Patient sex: M
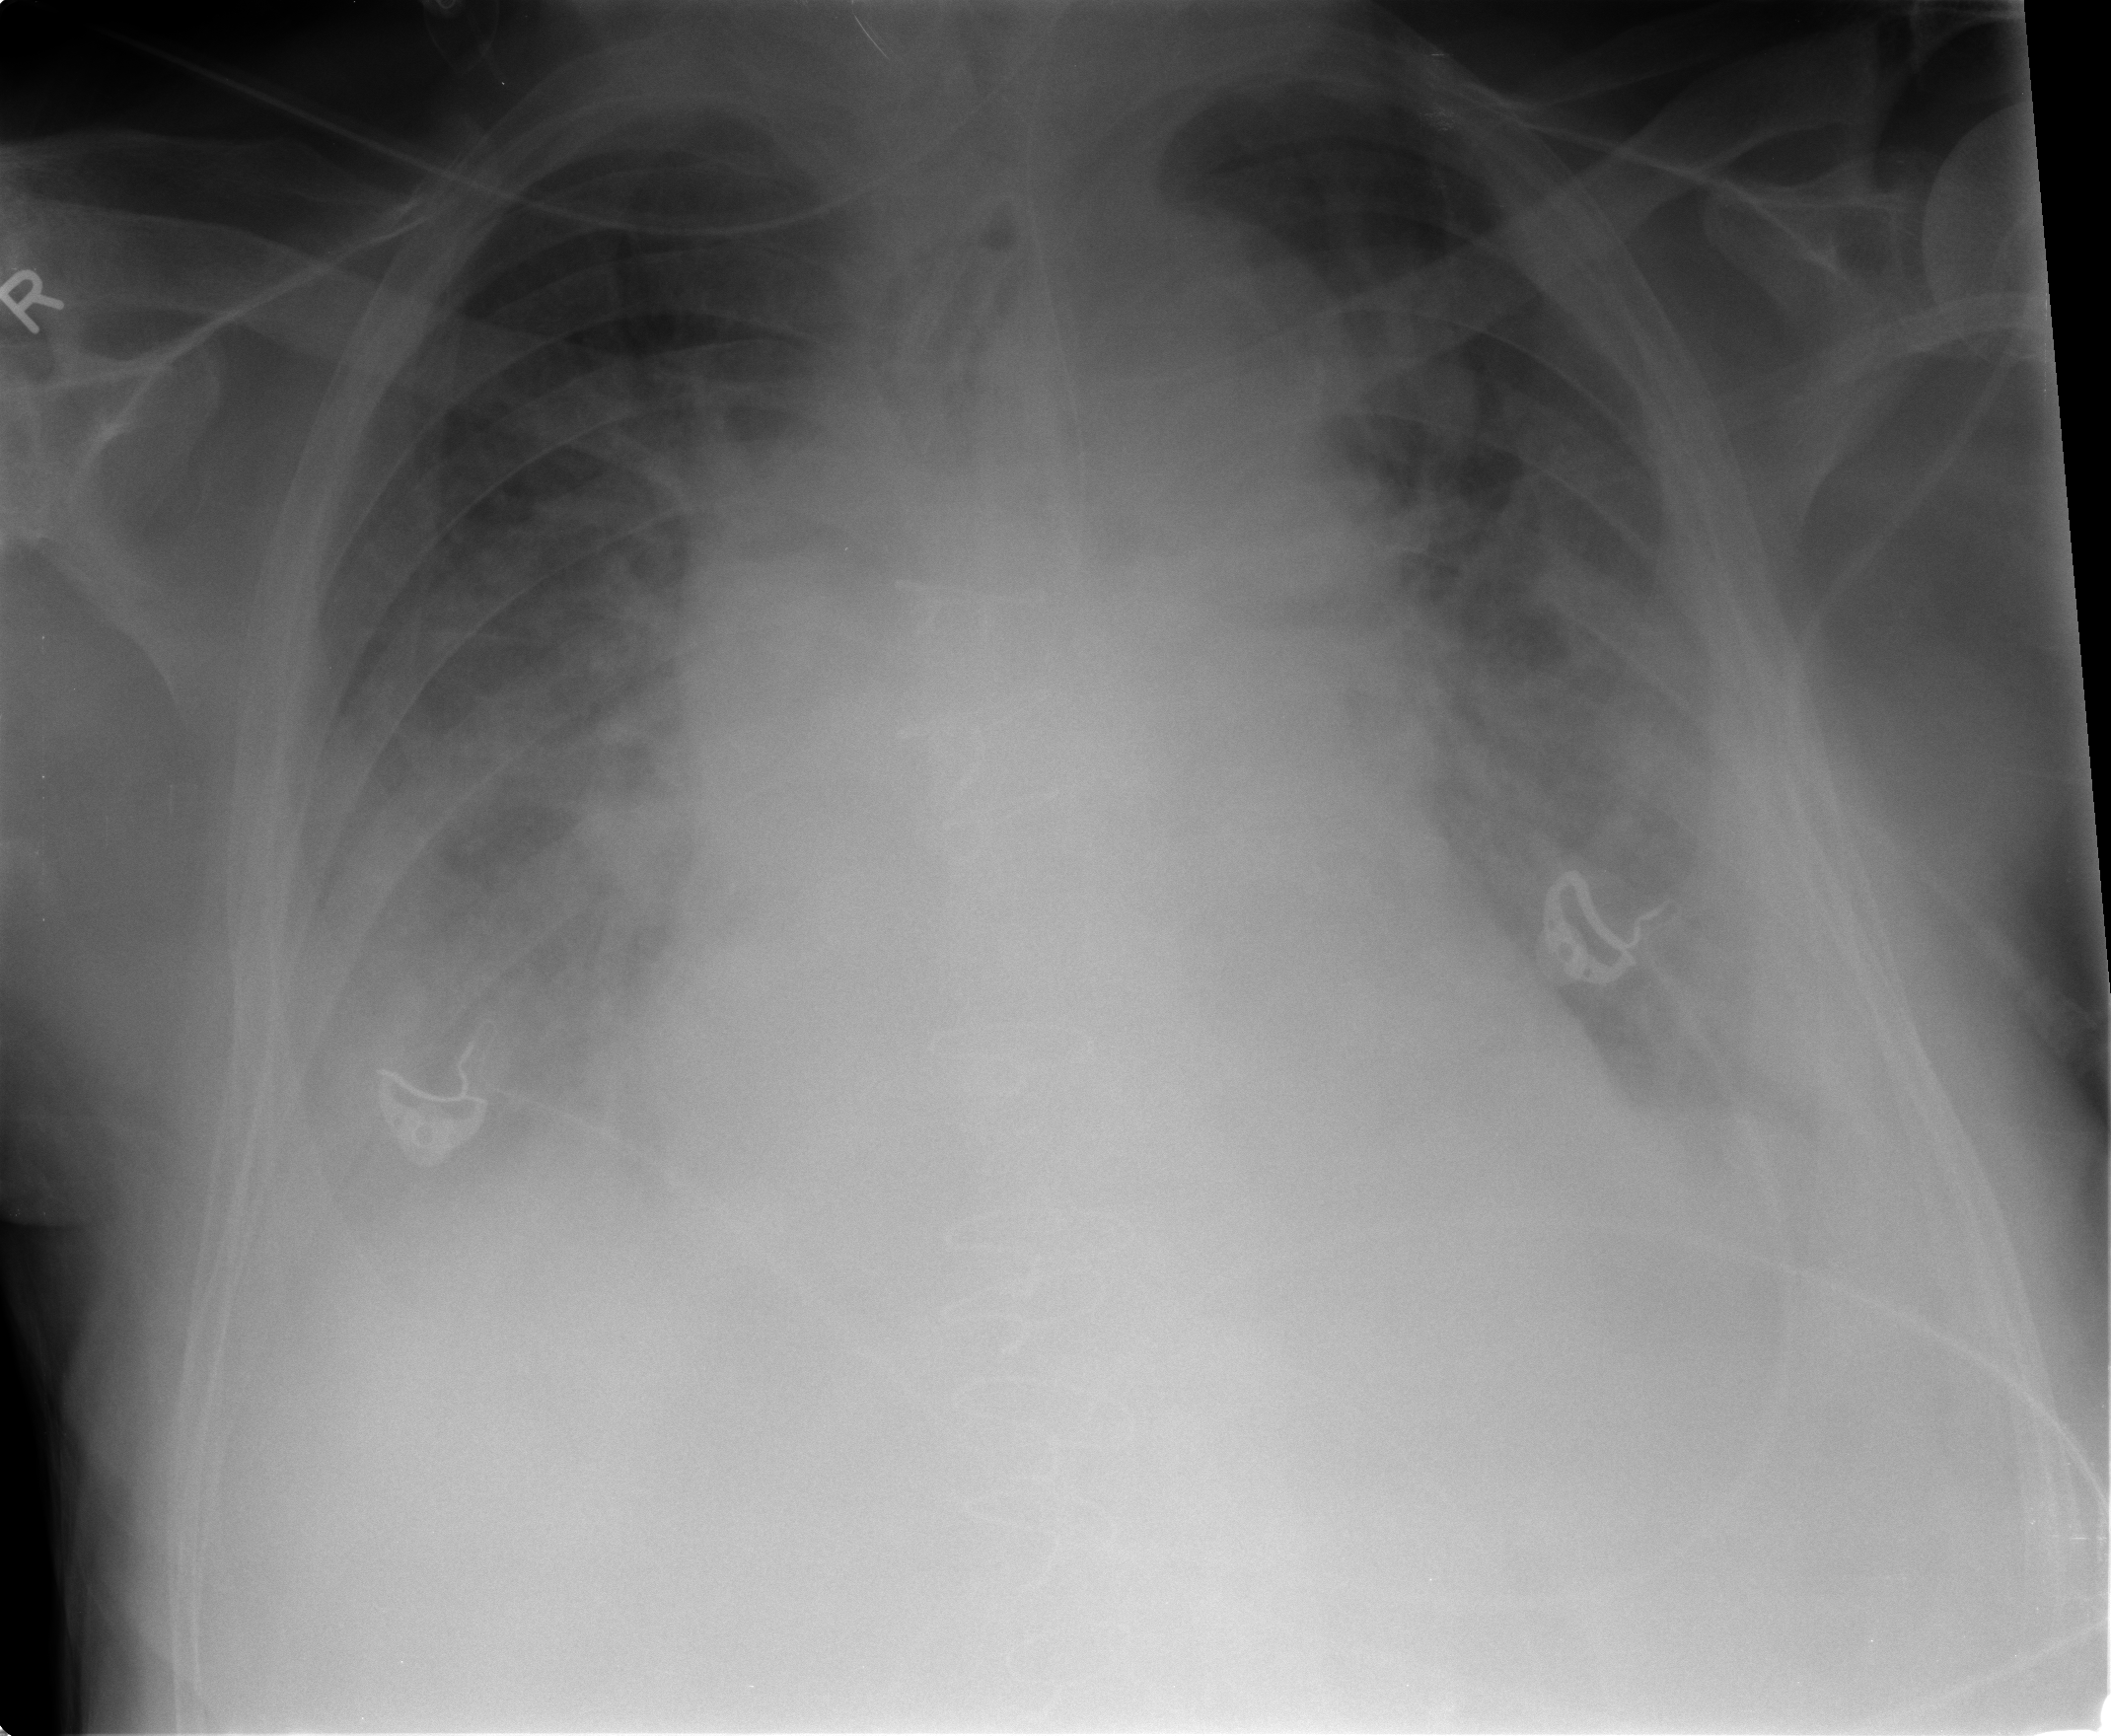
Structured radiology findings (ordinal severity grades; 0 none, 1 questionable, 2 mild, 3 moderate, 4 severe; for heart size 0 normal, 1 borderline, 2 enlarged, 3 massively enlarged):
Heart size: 3
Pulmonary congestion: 2
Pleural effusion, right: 3
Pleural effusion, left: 3
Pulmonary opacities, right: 2
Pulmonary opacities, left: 2
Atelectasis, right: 3
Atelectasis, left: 3